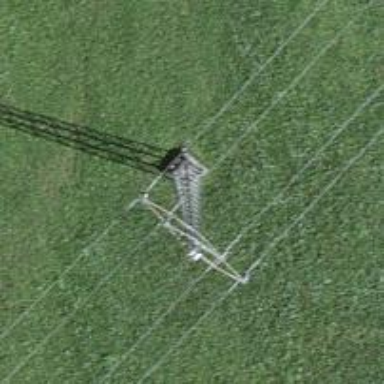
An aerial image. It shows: Power line in the image.